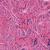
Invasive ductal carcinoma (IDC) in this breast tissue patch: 0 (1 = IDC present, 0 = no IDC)